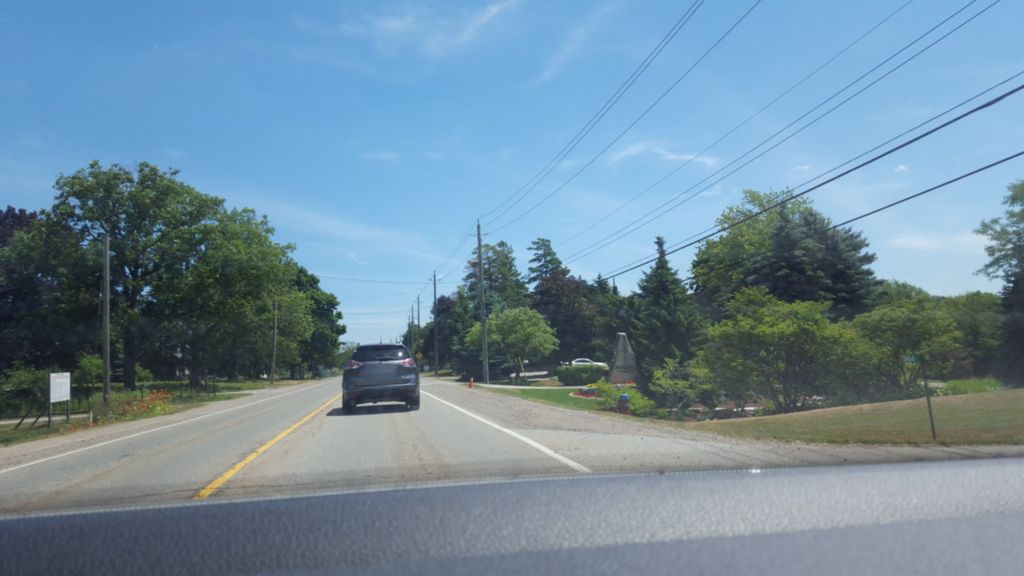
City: hamilton